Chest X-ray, AP view. Patient: 69 years old, sex M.
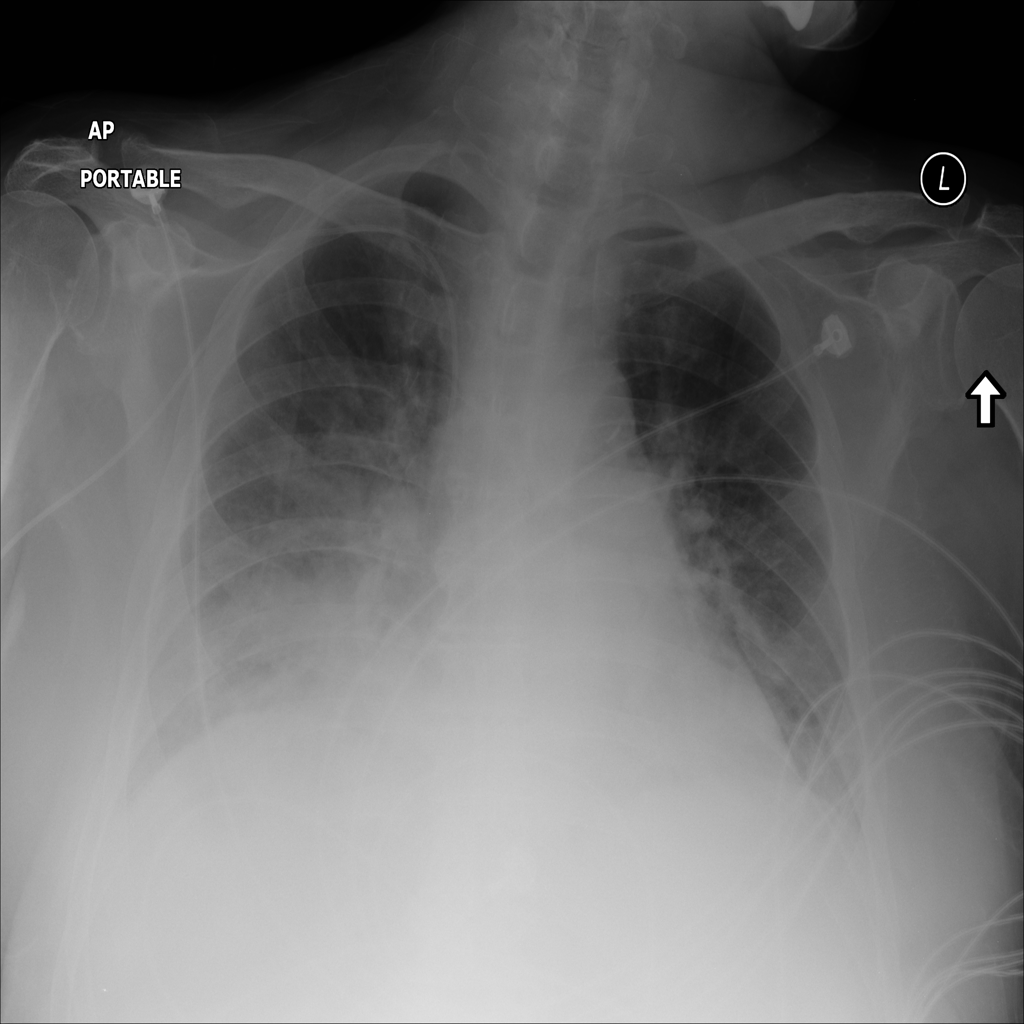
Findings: Infiltration